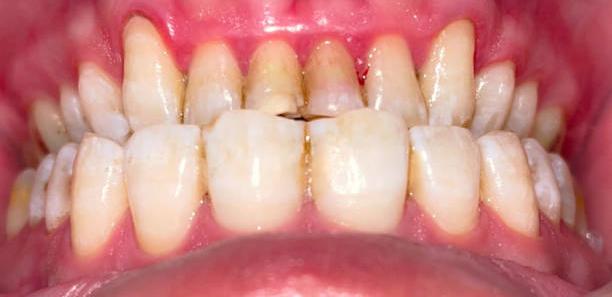
Condition: Calculus